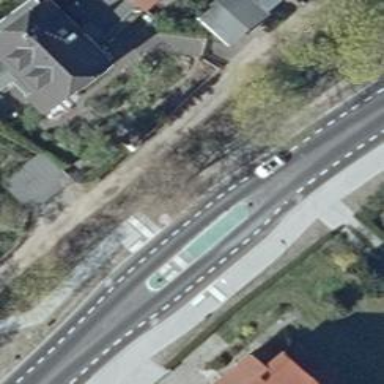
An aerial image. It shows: Traffic calming island.